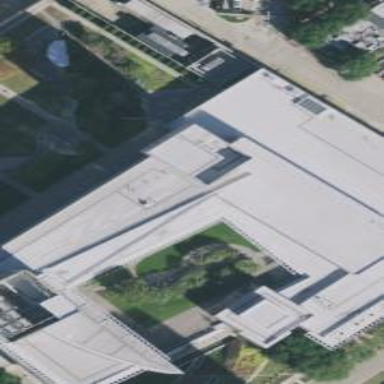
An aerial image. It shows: Government office building.